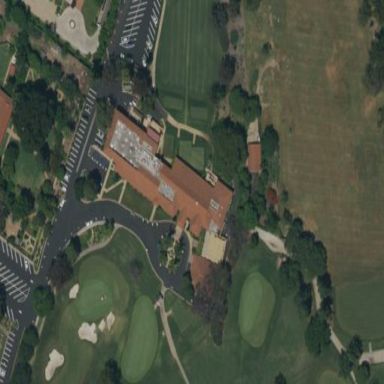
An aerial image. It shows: Building located at golf course.